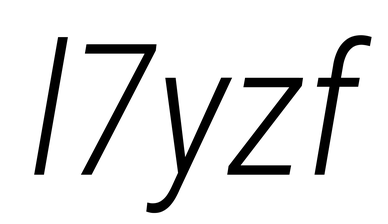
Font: Roboto-Italic_Condensed_Light_Italic